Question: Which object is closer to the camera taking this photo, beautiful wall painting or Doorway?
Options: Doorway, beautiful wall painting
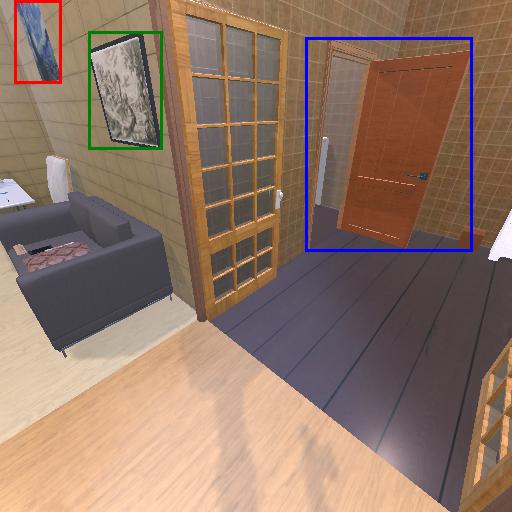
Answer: Doorway